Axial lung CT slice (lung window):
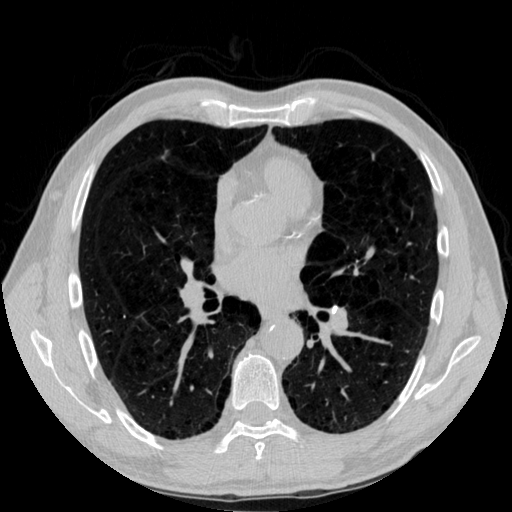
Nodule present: no